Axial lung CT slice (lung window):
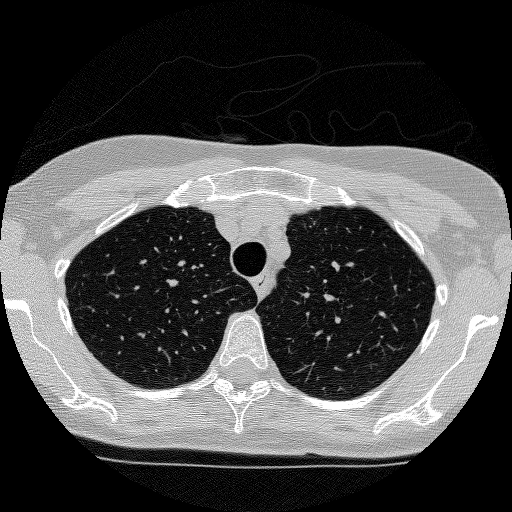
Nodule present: no